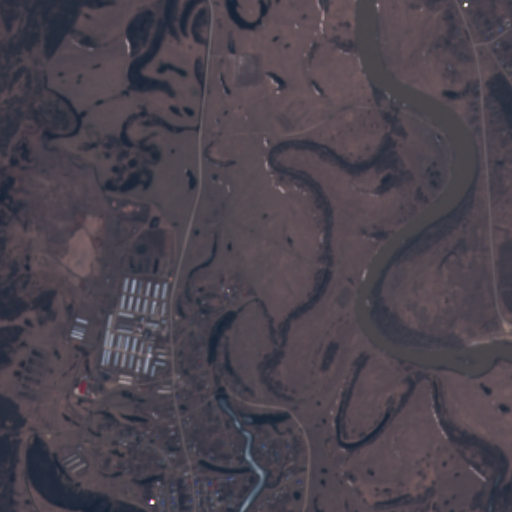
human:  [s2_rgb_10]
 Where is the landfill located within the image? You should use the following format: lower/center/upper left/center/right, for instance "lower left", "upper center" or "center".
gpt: The landfill is located in the center left of the image.
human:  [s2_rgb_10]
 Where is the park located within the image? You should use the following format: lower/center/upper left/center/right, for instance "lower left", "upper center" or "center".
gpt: The park is located in the upper right of the image.
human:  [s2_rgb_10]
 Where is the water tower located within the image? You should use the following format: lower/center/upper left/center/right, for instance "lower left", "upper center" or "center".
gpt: The water tower is located in the lower left of the image.
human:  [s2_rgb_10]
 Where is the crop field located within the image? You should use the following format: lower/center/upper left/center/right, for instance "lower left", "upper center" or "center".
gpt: There is no crop field in the image.